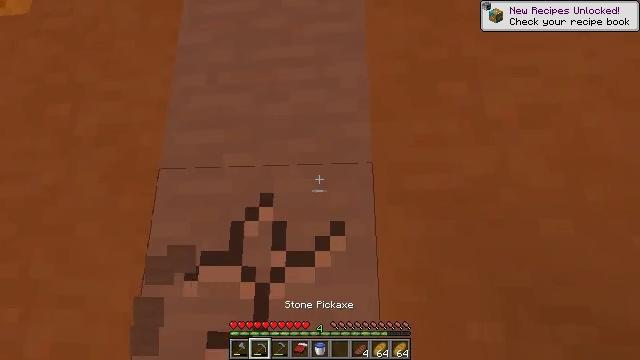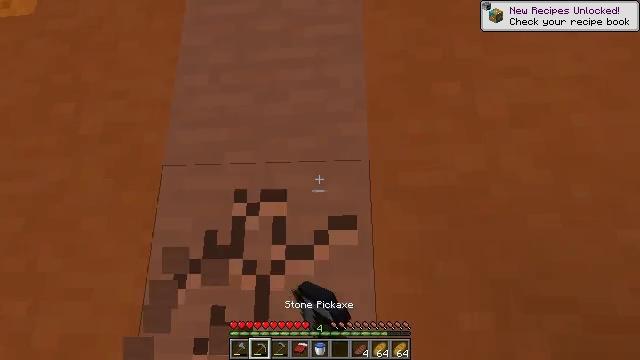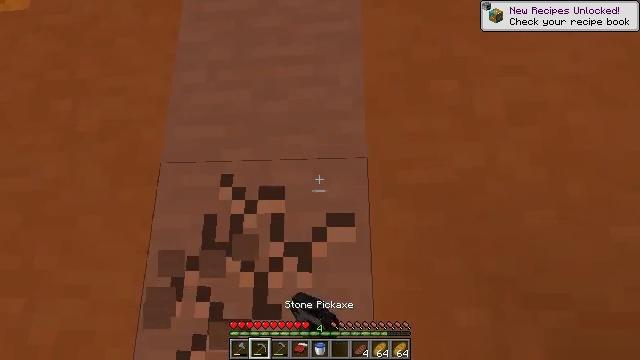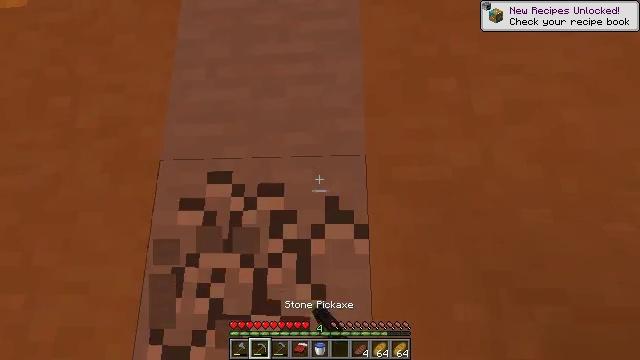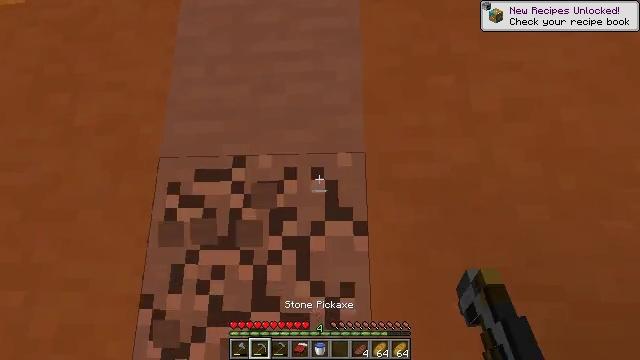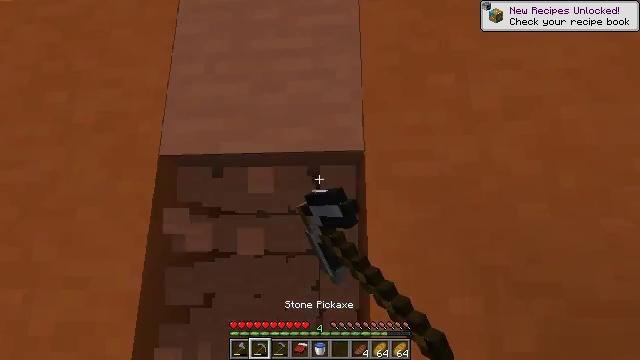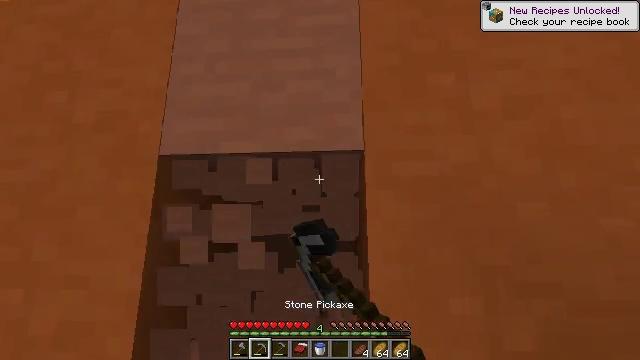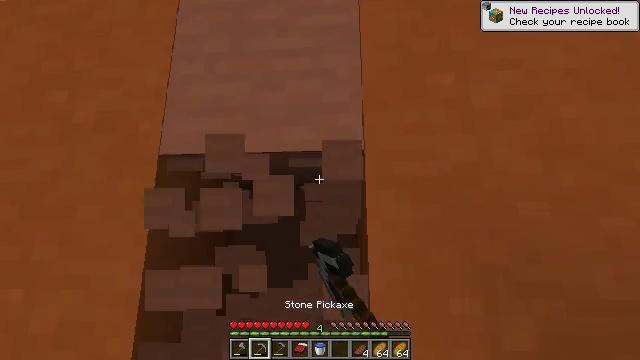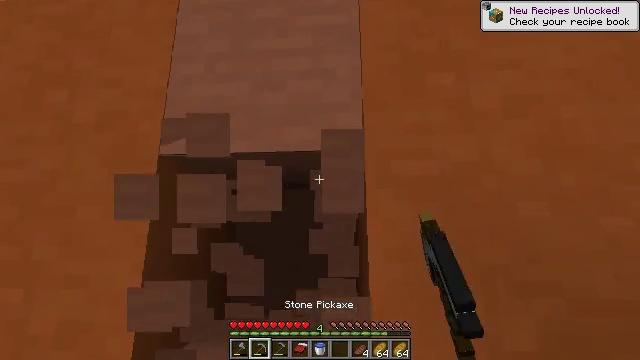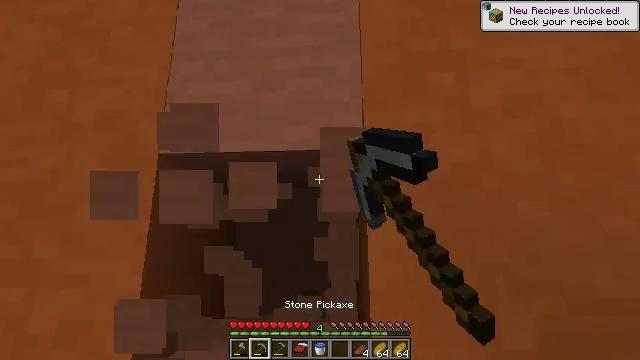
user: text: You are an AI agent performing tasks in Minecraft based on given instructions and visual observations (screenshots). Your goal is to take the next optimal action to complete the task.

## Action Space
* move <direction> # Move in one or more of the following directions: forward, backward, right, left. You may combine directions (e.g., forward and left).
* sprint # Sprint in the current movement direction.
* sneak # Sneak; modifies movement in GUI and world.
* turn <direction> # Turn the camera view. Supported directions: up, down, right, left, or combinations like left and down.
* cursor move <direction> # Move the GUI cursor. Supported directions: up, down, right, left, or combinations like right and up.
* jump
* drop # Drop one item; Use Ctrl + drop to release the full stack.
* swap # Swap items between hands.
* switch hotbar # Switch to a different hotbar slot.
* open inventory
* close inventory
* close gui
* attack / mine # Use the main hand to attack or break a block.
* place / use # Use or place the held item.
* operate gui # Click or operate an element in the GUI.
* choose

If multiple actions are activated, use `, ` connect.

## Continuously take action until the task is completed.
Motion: motion action
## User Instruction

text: Dig up the terracotta.
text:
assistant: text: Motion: attack / mine
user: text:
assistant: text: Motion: attack / mine
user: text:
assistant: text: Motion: attack / mine
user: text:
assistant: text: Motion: attack / mine
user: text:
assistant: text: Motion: attack / mine
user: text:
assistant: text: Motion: attack / mine
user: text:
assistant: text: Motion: attack / mine
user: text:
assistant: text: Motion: attack / mine
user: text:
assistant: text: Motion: attack / mine
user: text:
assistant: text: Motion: attack / mine